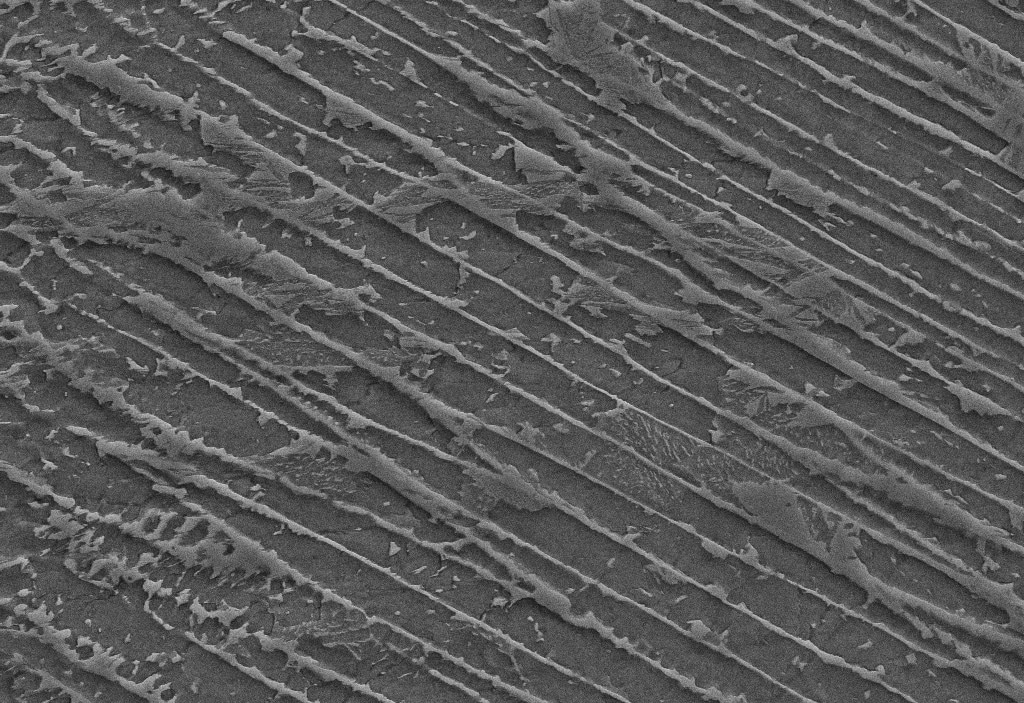
SEM micrograph, magnification: 10000x, scale bar: 2 µm
Phase areas (pixels) — Matrix: 179197; Austenite: 435665; Martensite/Austenite: 102589; Precipitate: 2421; Defect: 0; total: 719872